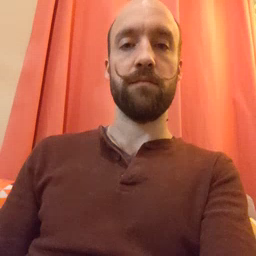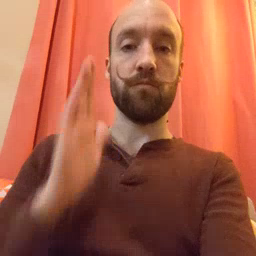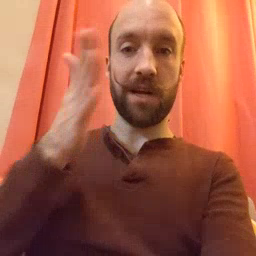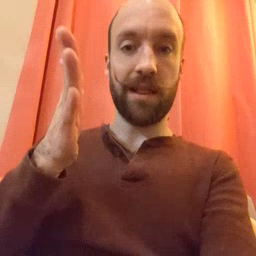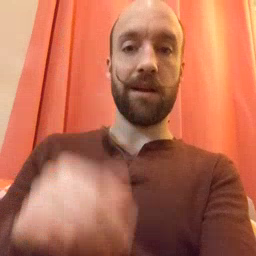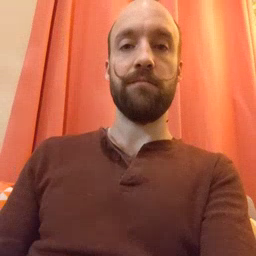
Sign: will